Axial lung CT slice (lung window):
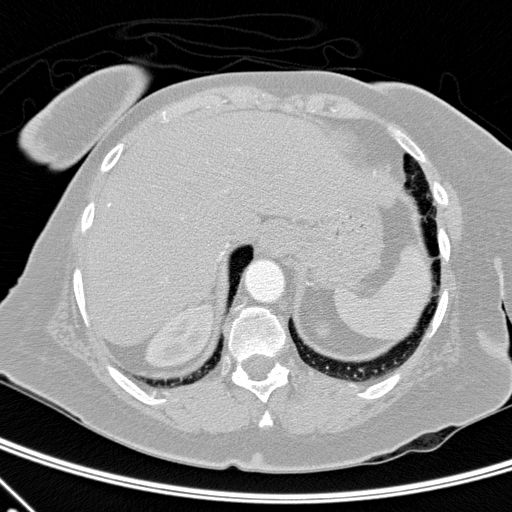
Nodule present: no